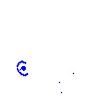
Particle: kaon